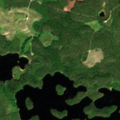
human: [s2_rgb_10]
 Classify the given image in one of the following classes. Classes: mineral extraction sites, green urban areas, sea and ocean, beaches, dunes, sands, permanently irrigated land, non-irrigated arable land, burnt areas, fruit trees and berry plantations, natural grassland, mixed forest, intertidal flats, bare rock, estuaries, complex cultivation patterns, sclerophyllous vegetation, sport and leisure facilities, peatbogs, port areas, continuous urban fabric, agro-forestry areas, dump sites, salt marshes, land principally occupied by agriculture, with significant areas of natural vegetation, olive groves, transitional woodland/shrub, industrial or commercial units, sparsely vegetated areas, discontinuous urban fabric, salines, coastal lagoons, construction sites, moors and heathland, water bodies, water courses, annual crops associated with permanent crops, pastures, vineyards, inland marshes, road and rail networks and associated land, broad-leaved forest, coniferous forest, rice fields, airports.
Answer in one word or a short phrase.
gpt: coniferous forest, water bodies